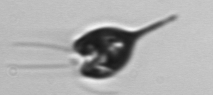
Label: Pyramimonas_longicauda